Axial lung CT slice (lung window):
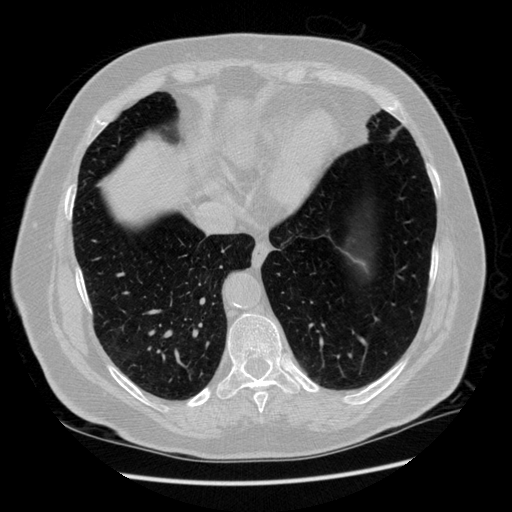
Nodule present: no